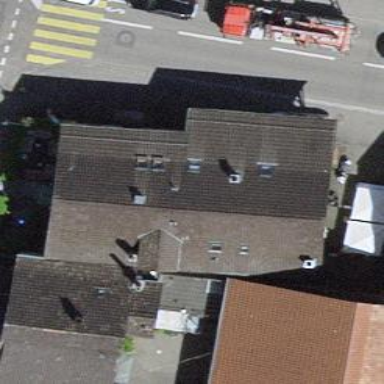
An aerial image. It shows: Restaurant in building.